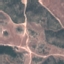
Land use / land cover: HerbaceousVegetation